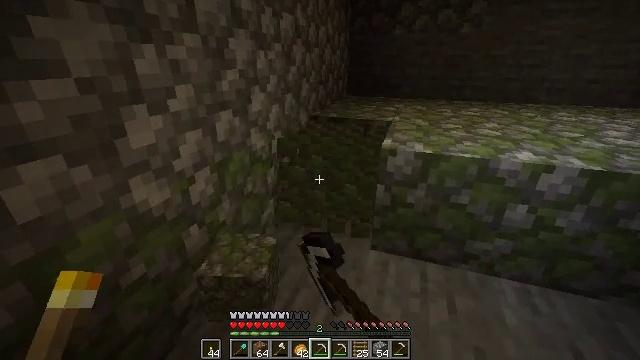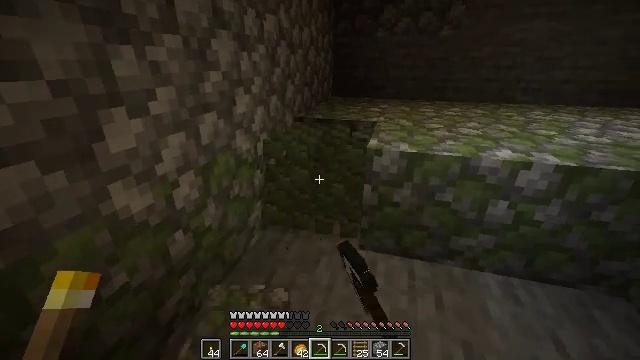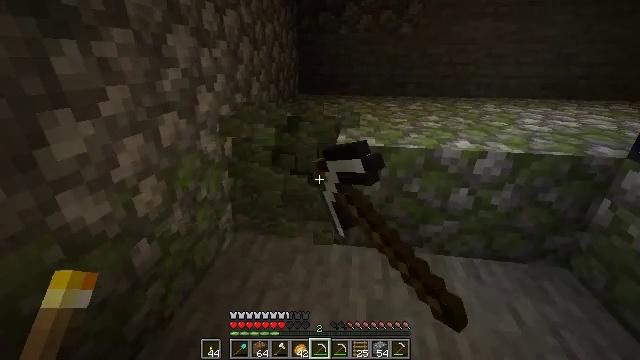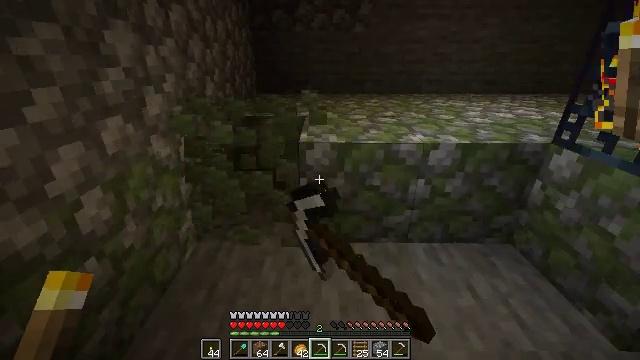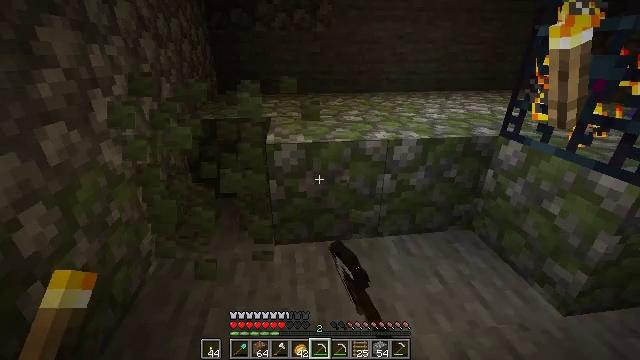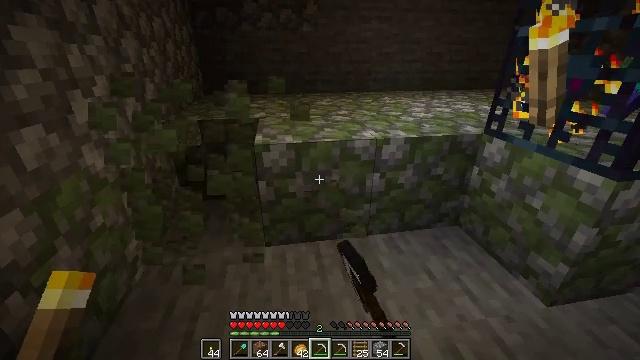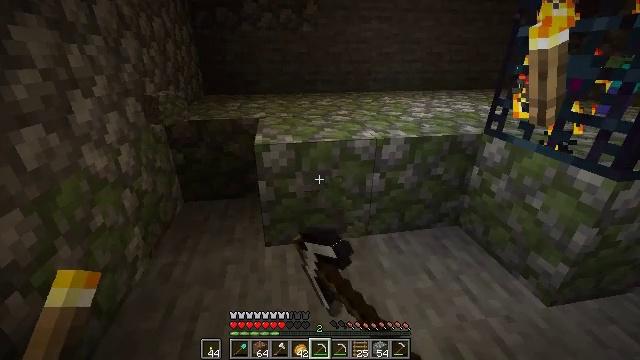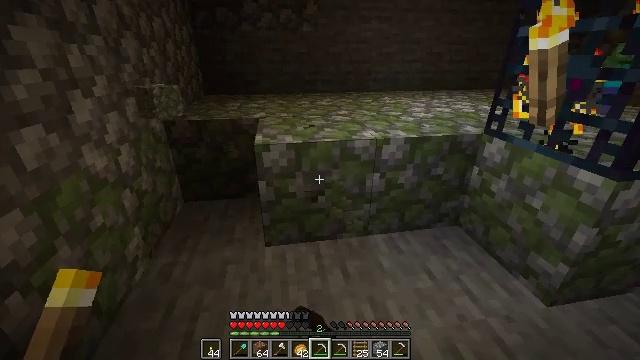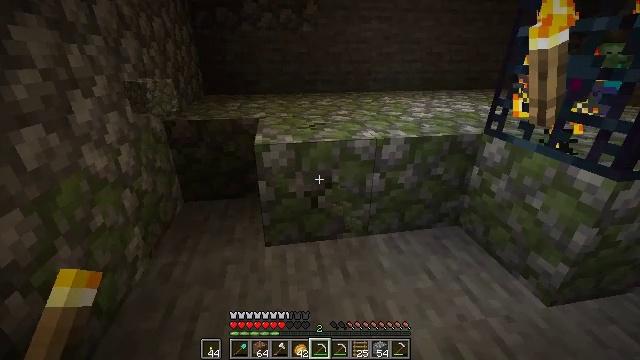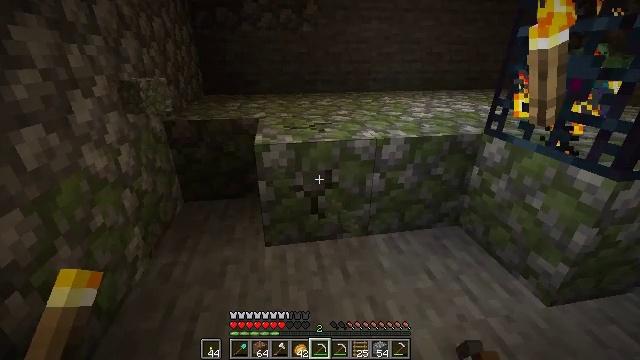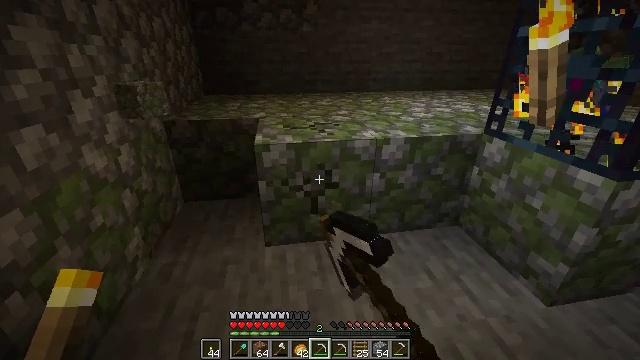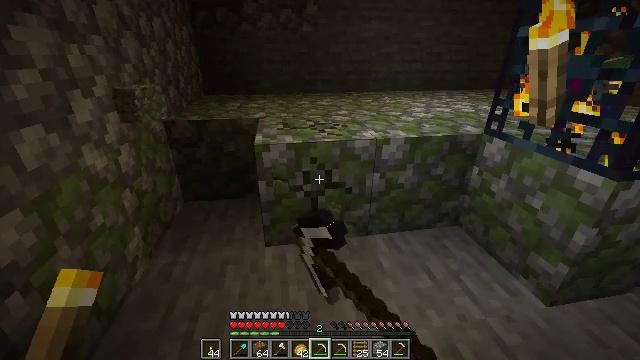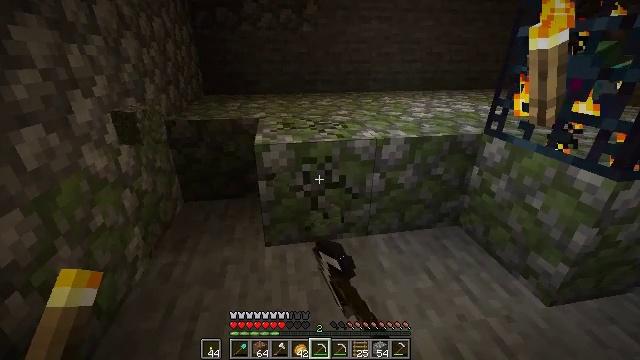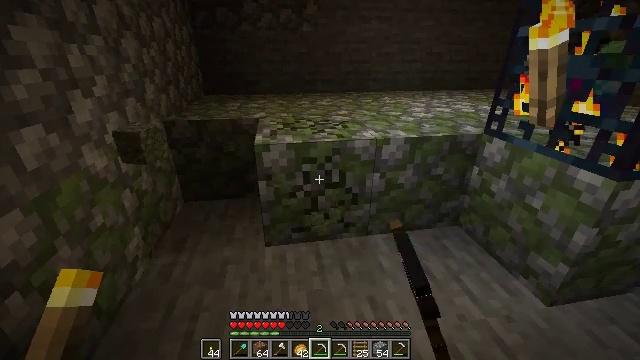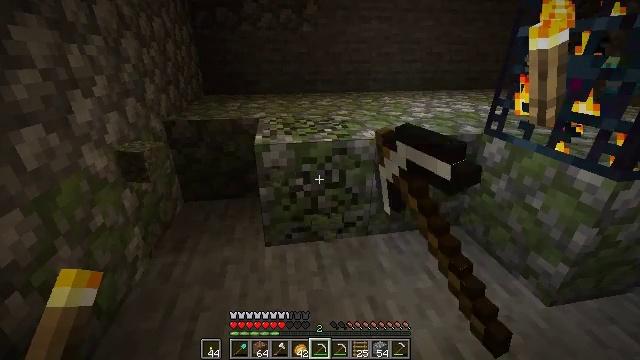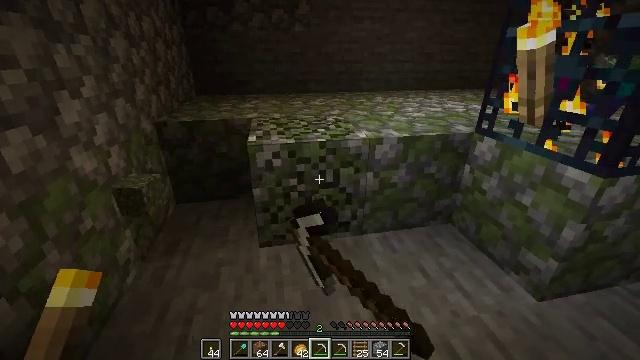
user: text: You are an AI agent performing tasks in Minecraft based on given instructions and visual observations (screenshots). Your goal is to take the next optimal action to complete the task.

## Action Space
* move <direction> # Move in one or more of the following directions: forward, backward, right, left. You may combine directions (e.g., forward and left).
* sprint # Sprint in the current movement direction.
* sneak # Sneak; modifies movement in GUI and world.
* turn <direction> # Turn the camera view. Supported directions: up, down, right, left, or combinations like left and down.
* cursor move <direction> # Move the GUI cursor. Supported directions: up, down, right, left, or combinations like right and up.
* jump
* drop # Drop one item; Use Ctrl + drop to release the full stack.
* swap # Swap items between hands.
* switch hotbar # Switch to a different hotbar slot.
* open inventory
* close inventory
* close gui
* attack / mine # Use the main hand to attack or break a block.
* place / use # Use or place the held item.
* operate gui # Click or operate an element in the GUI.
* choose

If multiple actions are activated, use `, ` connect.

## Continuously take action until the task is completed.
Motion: motion action
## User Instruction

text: Collect mossy cobblestone from a structure.
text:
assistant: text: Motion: turn right, attack / mine
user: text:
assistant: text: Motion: turn right, attack / mine
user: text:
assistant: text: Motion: turn right, attack / mine
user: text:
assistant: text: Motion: turn right, attack / mine
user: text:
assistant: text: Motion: turn right, attack / mine
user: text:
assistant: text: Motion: attack / mine
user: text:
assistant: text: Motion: attack / mine
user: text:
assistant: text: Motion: attack / mine
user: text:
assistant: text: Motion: attack / mine
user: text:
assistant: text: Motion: attack / mine
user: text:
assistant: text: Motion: attack / mine
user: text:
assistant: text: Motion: attack / mine
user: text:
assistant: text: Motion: attack / mine
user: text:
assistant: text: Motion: attack / mine
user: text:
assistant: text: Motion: turn right, attack / mine
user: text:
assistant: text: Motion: turn right, attack / mine
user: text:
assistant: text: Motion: turn right, attack / mine
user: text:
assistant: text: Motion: move forward, turn right, attack / mine
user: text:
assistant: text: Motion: move forward, turn right, attack / mine
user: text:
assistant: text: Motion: move forward, turn right, attack / mine
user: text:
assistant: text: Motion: move forward, attack / mine
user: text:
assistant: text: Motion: attack / mine
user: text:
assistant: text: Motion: attack / mine
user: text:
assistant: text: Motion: attack / mine
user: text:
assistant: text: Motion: attack / mine
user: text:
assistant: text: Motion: attack / mine
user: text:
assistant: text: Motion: attack / mine
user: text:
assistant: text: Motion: attack / mine
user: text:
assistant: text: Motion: attack / mine
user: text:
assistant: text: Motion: attack / mine